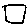
Label: square